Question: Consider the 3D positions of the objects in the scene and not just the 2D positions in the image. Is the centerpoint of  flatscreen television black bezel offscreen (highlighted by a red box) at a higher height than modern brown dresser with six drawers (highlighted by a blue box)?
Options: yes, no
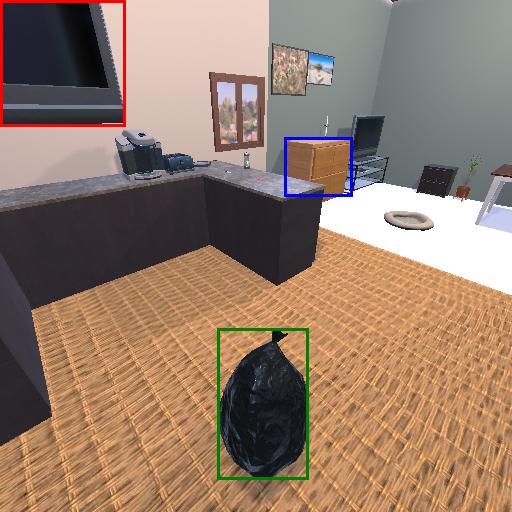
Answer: yes